Question: I have problems with my custom cell file in tableview. I managed to get it done using the out comment line shown below, but the performance was really bad when it had 10+ cells.
UsingdequeueReusableCell leads to this error:
which is strange, because I do register the nib in viewDidLoad(). I hope you can help me, I am getting frustrated by this.
'''
class ProfilTableView: UITableViewController {
override func viewDidLoad() {
super.viewDidLoad()
tableView.register(UINib(nibName: "DiveNewsShort", bundle: nil), forCellReuseIdentifier: "DiveNewsShort")
tableView.register(DiveNewsShort.self, forCellReuseIdentifier: "DiveNewsShort")
}
public override func tableView(_ tableView: UITableView, cellForRowAt indexPath: IndexPath) -> UITableViewCell {
// let cell = Bundle.main.loadNibNamed("DiveNewsShort", owner: self, options: nil)?.first as! DiveNewsShort
// This one works as expected
let cell = tableView.dequeueReusableCell(withIdentifier: "DiveNewsShort", for: indexPath) as! DiveNewsShort
// This one does not
return cell }
'''

---
Update:
I managed to get rid of the error by adding the register function in the cellForRowAt function, but I don't think that this is a efficient way actually. It should work within the vieDidLoad shouldn't it?
'''
public override func tableView(_ tableView: UITableView, cellForRowAt indexPath: IndexPath) -> UITableViewCell {
tableView.register(UINib(nibName: "DiveNewsShort", bundle: nil), forCellReuseIdentifier: "DiveNewsShort")
let cell = tableView.dequeueReusableCell(withIdentifier: "DiveNewsShort", for: indexPath) as! DiveNewsShort
return cell }
'''
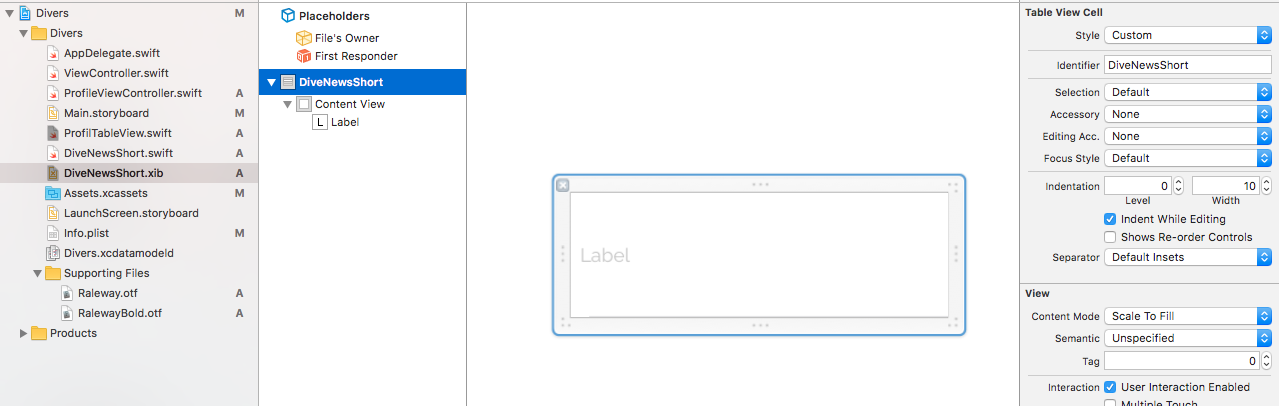
Answer: There are three ways to register cells for reuse/dequeuing:
1. You are programmatically creating the cells, in which case you register the class in viewDidLoad.
2. You are using a NIB, in which case you register the NIB in viewDidLoad.
3. You are using storyboard cell prototypes, in which case you don't have to register anything. The storyboard does all of this for you.
Since you are using NIBs, you should remove the registering of the class and only register the NIB. And you should do this in 'viewDidLoad'. This process is outlined in <URL>.
Looking at <URL> for a working version of your MCVE.
You also didn't hook up the outlets for the other two controls in your cell (the switch and slider). Thus, if you changed either of those two controls and then scrolled, the cells are reused and you see the changed UIKit control that was done for some other cell, but was subsequently reused. To fix that, your custom 'UITableViewCell' subclass should have outlets for controls, and 'cellForRowAt' must set values for all of these outlets. You also need some mechanism for the cell to inform the view controller when the switch and slider have changed and update the model accordingly, so when 'cellForRowAt' was later called for that row, it would know the state of that 'CellData' to set the control appropriately. A common solution for this is to use the protocol-delegate pattern. See the above GitHub repo, which illustrates this pattern, too.